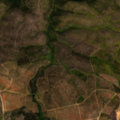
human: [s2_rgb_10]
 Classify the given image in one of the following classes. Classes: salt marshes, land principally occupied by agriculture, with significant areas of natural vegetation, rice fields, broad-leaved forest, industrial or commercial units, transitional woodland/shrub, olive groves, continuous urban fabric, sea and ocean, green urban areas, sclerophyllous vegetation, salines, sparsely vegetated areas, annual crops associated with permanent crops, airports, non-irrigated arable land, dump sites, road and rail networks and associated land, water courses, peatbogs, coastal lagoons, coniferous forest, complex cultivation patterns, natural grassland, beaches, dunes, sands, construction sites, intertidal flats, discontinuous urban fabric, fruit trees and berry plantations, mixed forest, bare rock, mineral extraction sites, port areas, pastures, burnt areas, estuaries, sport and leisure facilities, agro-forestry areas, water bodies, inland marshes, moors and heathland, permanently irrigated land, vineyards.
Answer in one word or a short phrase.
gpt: land principally occupied by agriculture, with significant areas of natural vegetation, agro-forestry areas, broad-leaved forest, transitional woodland/shrub